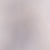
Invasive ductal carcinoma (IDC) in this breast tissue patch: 0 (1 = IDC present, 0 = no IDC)